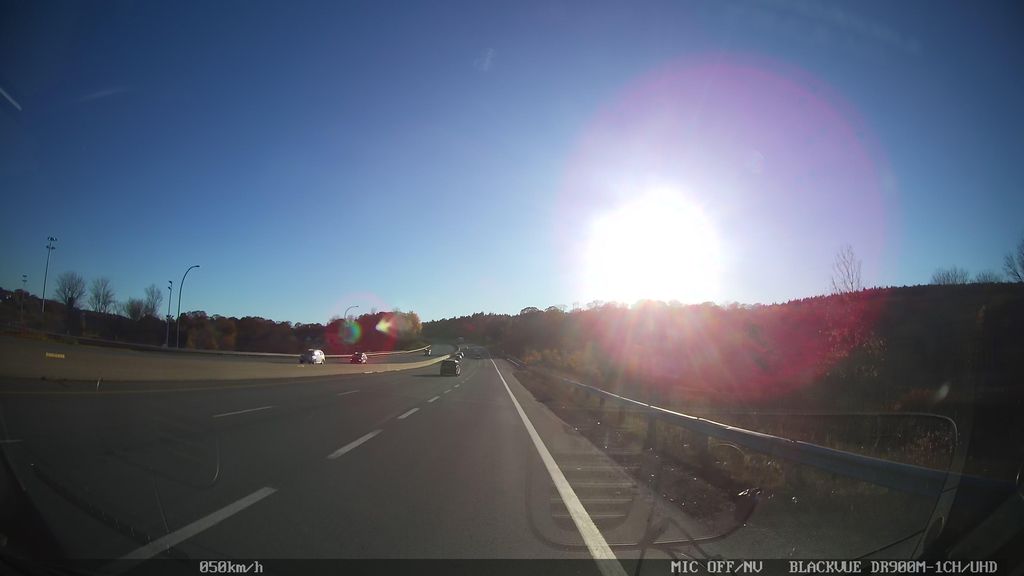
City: halifax